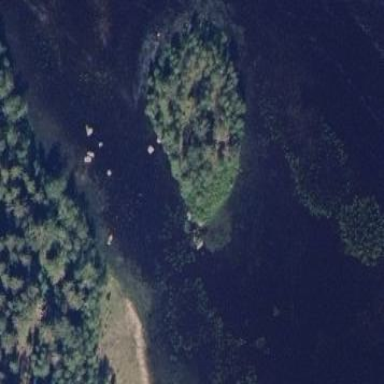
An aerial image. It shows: Islet.